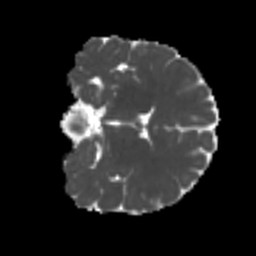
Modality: MD
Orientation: coronal
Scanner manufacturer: siemens
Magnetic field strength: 3 T
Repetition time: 4 s
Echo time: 0.0594 s